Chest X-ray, PA view. Patient: 15 years old, sex M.
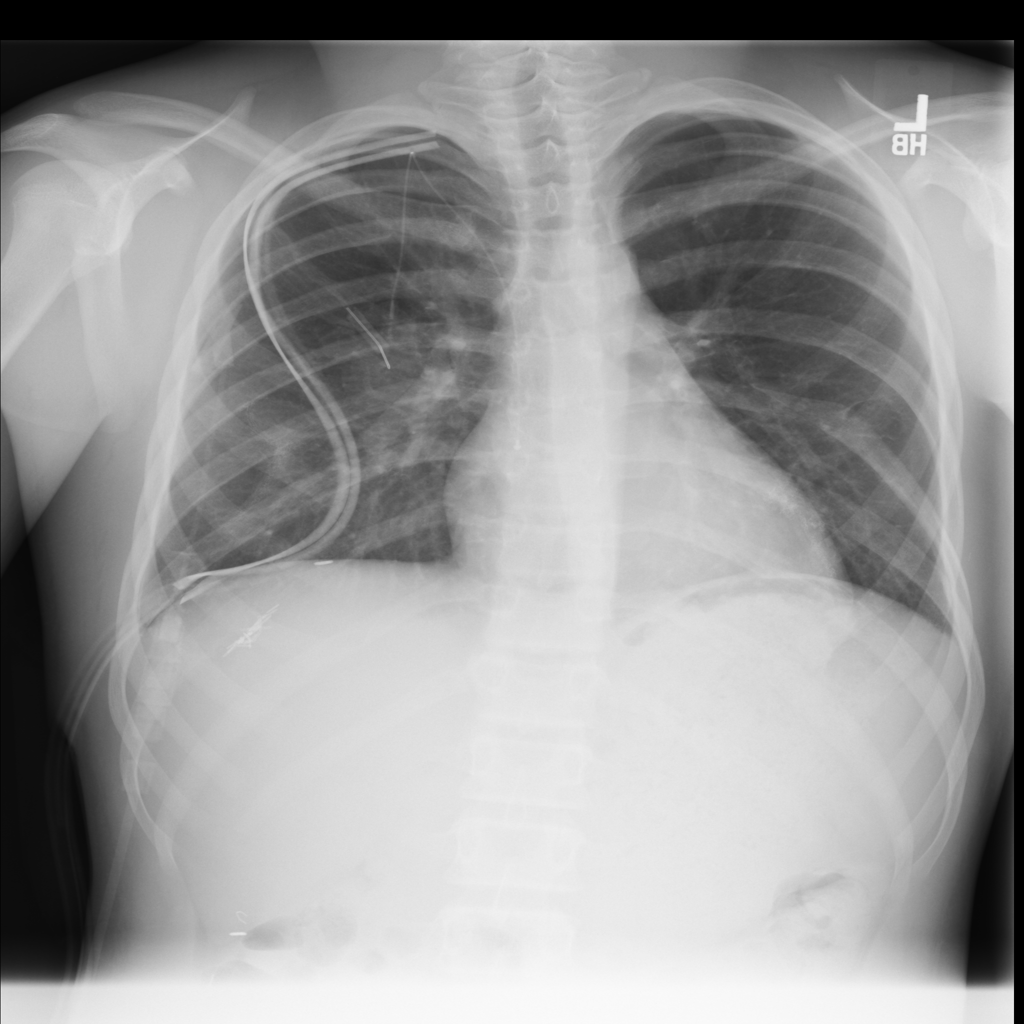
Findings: No Finding